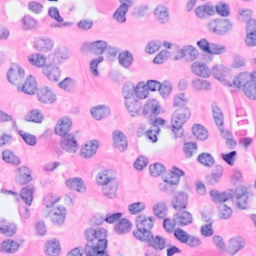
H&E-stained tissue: Breast